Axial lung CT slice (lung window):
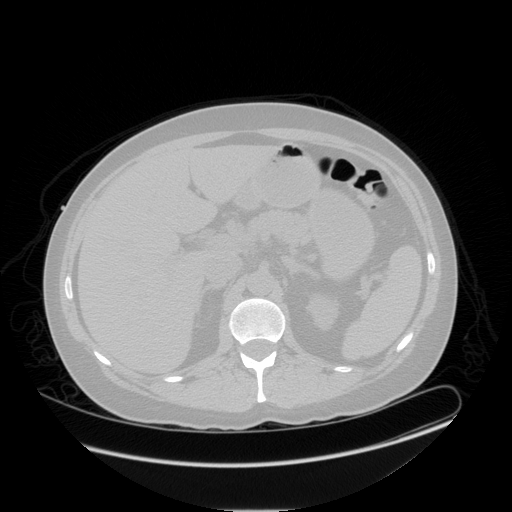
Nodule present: no